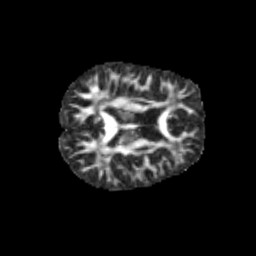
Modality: FA
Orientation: axial
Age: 12
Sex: male
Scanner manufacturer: siemens
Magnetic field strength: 3 T
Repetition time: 3.8 s
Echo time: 0.07 s